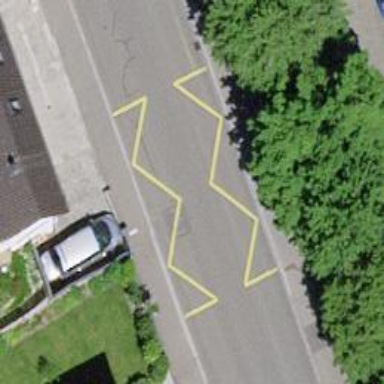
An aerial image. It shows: Bus stop with stop position for public transport.